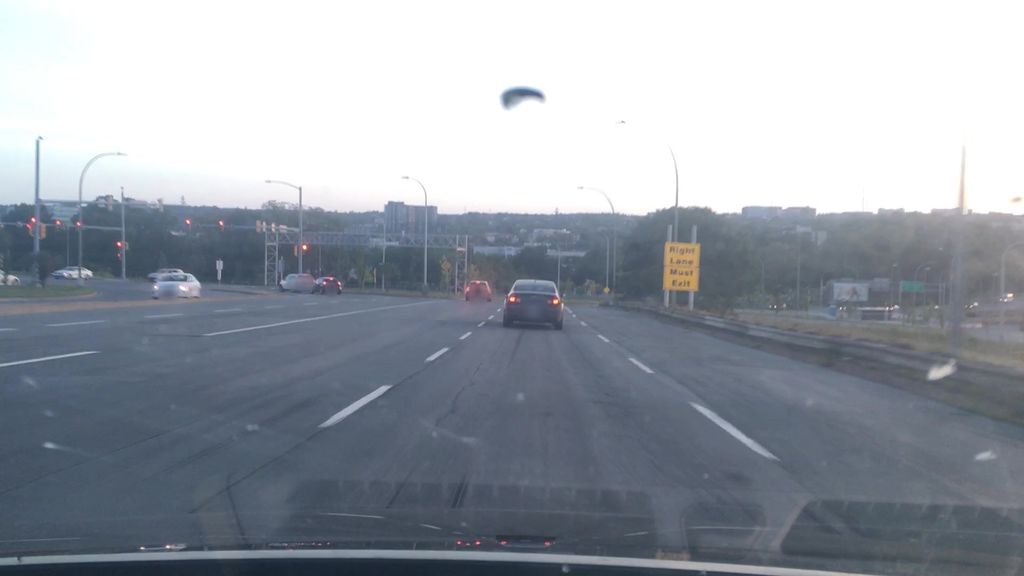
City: halifax